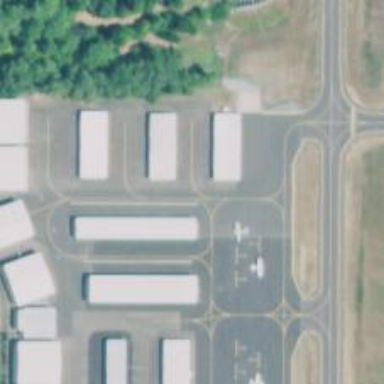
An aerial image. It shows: View of taxiway at the airport.